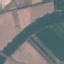
Label: River